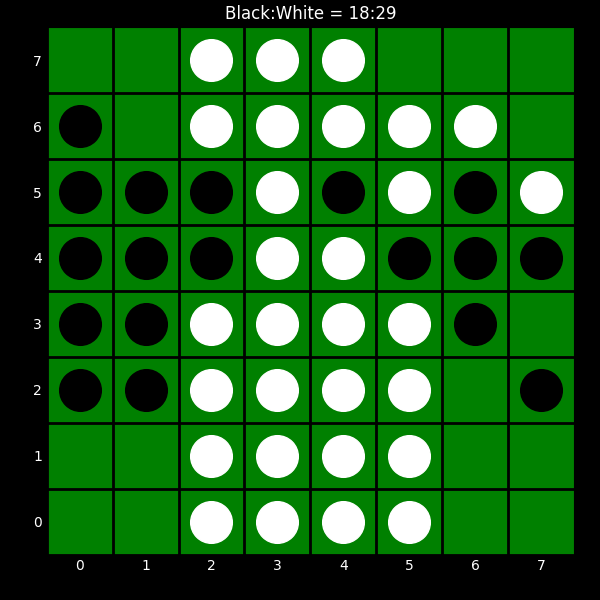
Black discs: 18
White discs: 29